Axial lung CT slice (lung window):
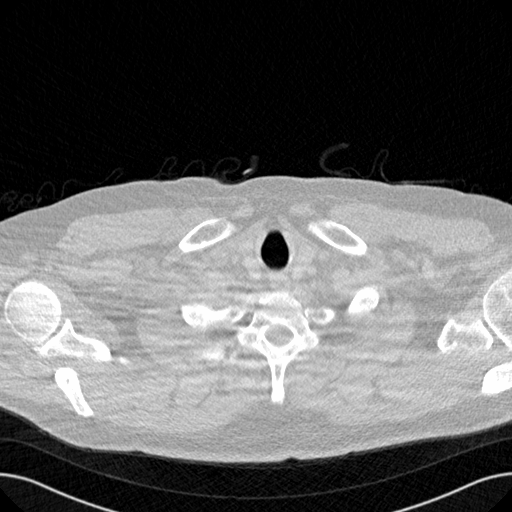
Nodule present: no